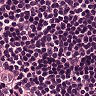
Metastatic tissue present: no